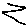
Label: zigzag